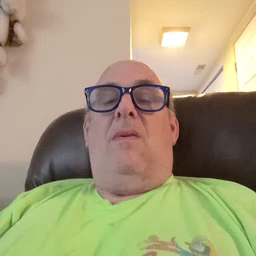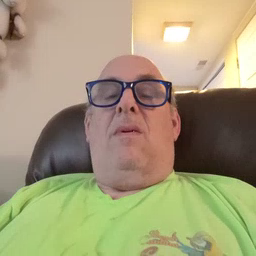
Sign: hat